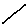
Label: line